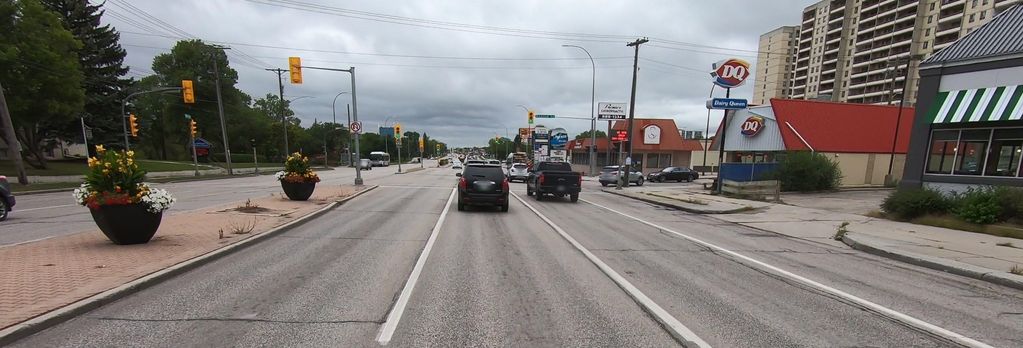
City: winnipeg